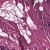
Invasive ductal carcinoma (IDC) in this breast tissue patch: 0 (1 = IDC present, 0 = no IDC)